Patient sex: M
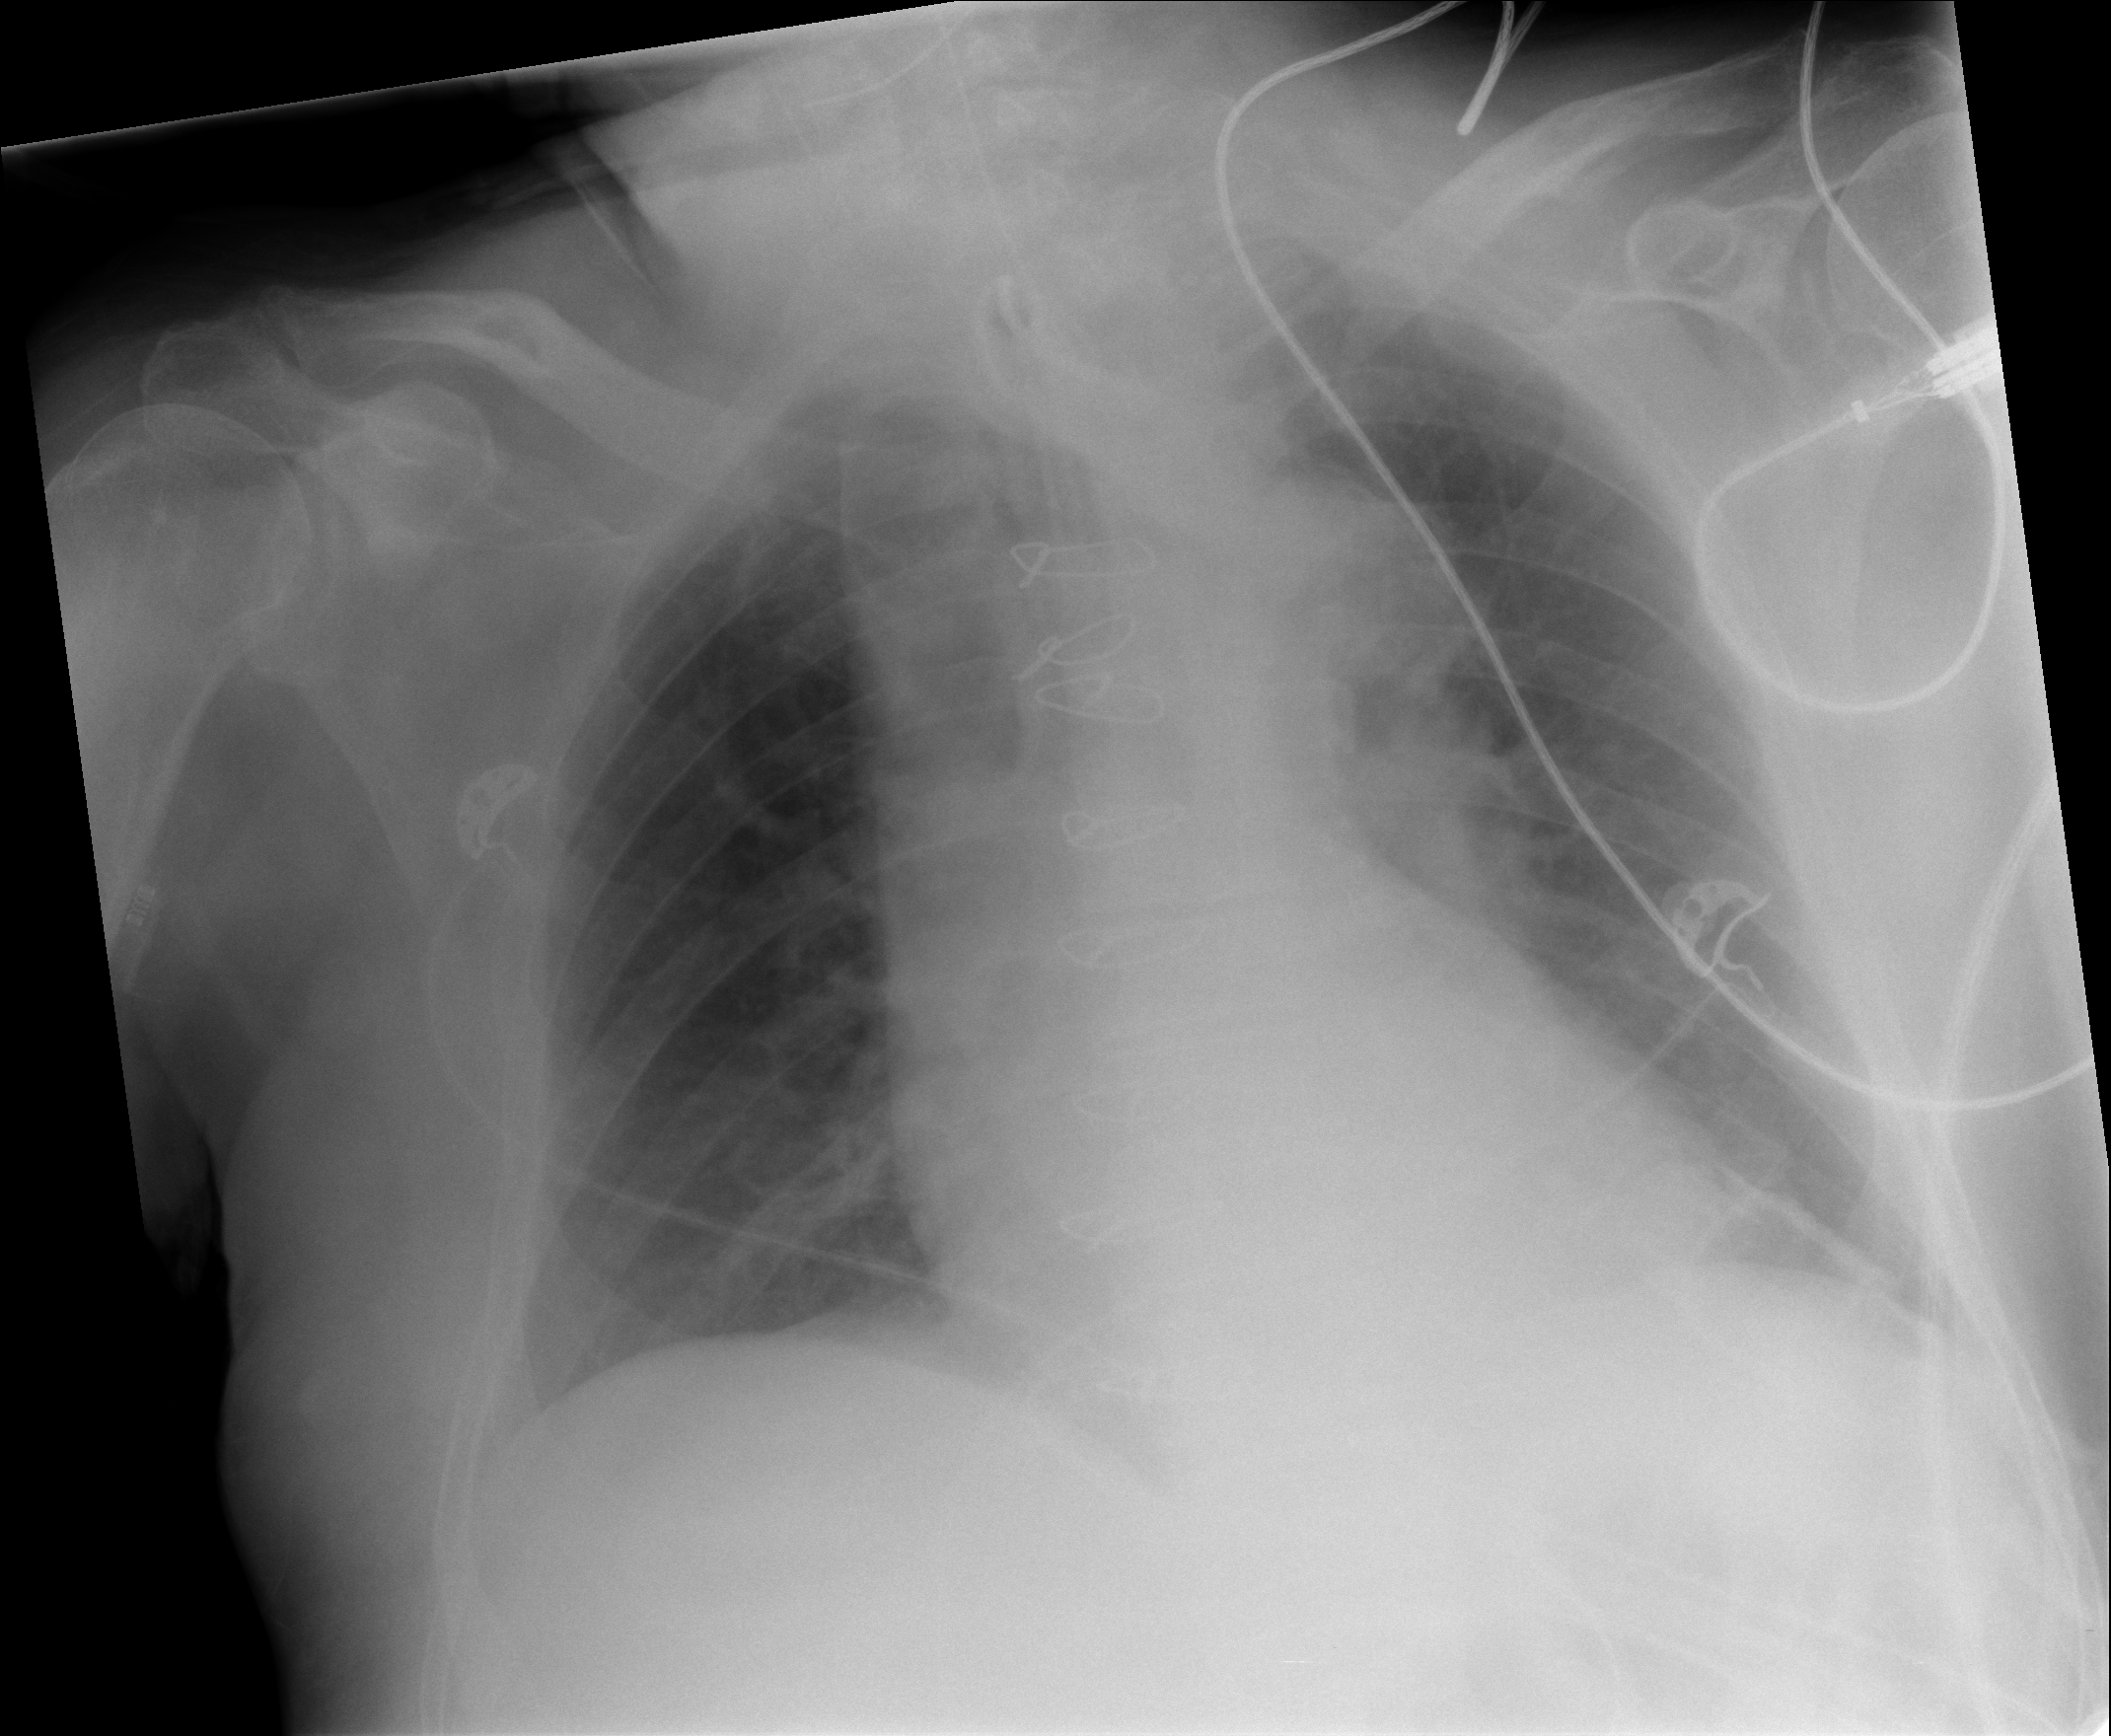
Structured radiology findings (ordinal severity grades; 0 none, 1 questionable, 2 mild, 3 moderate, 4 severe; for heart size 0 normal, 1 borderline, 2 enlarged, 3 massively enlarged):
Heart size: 2
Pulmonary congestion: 1
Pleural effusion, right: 0
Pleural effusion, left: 0
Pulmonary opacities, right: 0
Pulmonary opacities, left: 0
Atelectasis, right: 0
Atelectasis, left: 2